Interaction volume radius: 10 \u00c5
Interaction volume height: 10 \u00c5
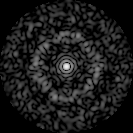
Disorder parameter: 0.8701